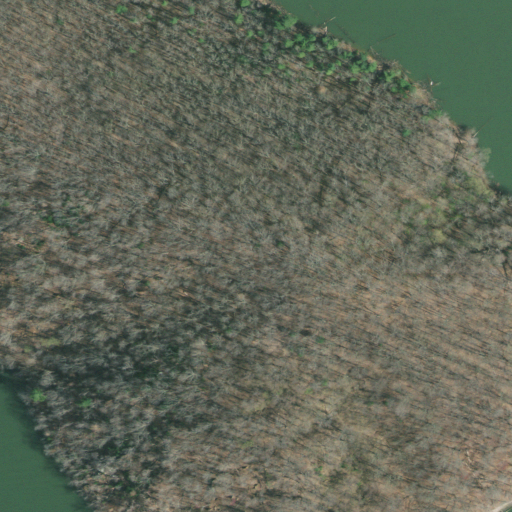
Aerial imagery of mountain in Tennessee named Peavey Mountain containing deciduous forest and open water